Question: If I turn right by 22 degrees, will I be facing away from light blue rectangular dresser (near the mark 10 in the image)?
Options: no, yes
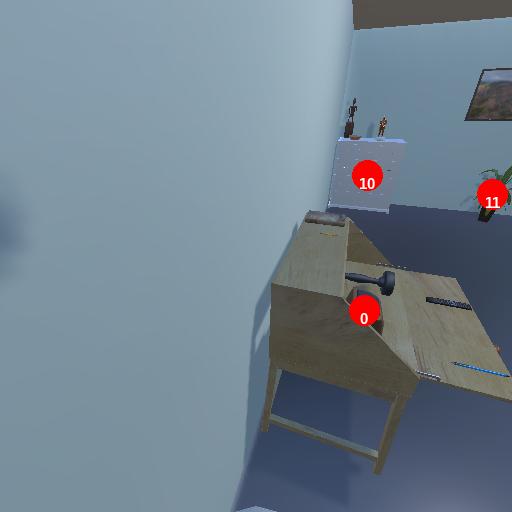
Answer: no